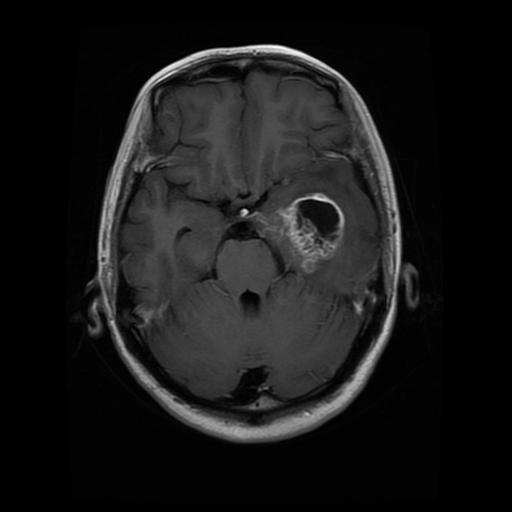
Label: glioma